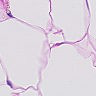
Metastatic tissue present: no